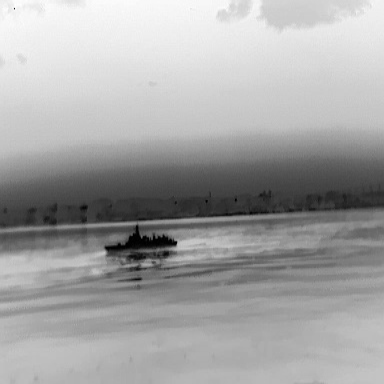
There is a warship in the infrared image.